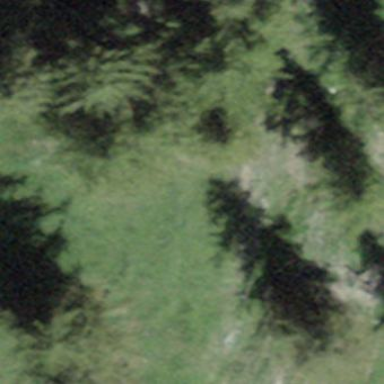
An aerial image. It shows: Forest area.